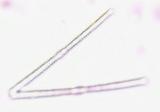
Label: Thalassionema